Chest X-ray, PA view. Patient: 58 years old, sex F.
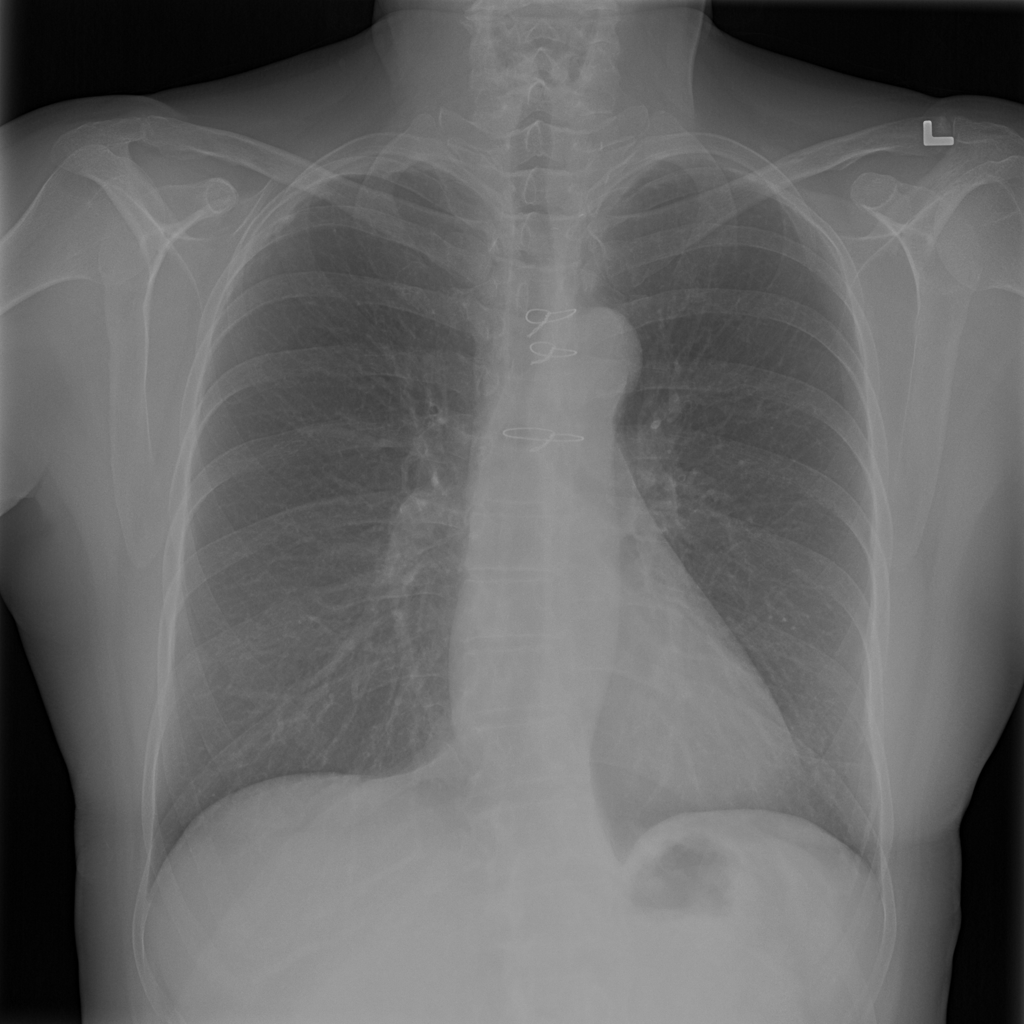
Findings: Atelectasis